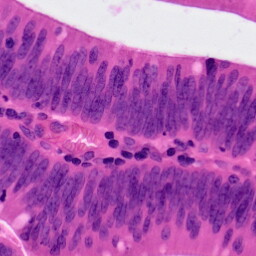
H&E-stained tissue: Colon